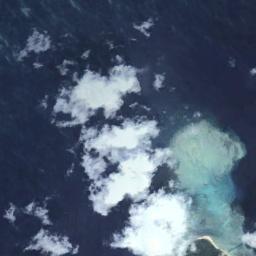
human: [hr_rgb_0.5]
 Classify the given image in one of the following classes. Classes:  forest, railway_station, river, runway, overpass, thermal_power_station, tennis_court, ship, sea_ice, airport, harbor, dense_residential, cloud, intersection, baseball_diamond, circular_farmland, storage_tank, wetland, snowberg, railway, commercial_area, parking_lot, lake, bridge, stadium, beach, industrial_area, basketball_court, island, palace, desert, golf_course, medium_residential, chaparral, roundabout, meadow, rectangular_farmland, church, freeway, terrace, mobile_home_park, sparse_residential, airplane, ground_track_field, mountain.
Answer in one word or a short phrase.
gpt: cloud